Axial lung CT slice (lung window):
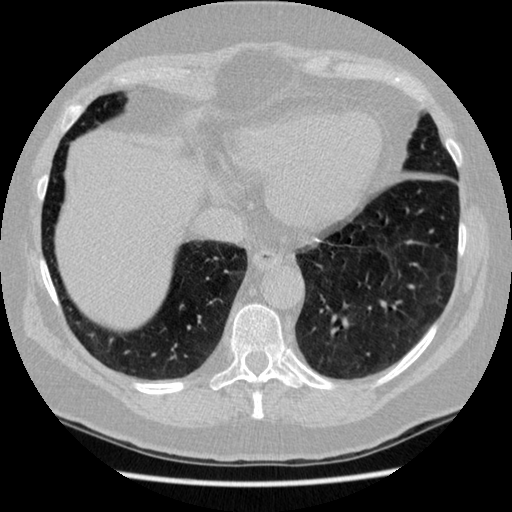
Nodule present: no